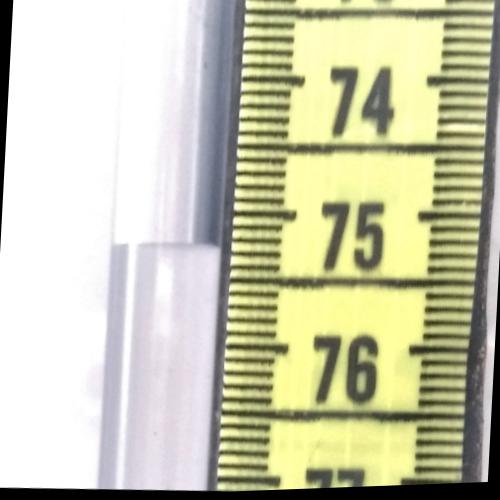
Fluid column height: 75.2 cm